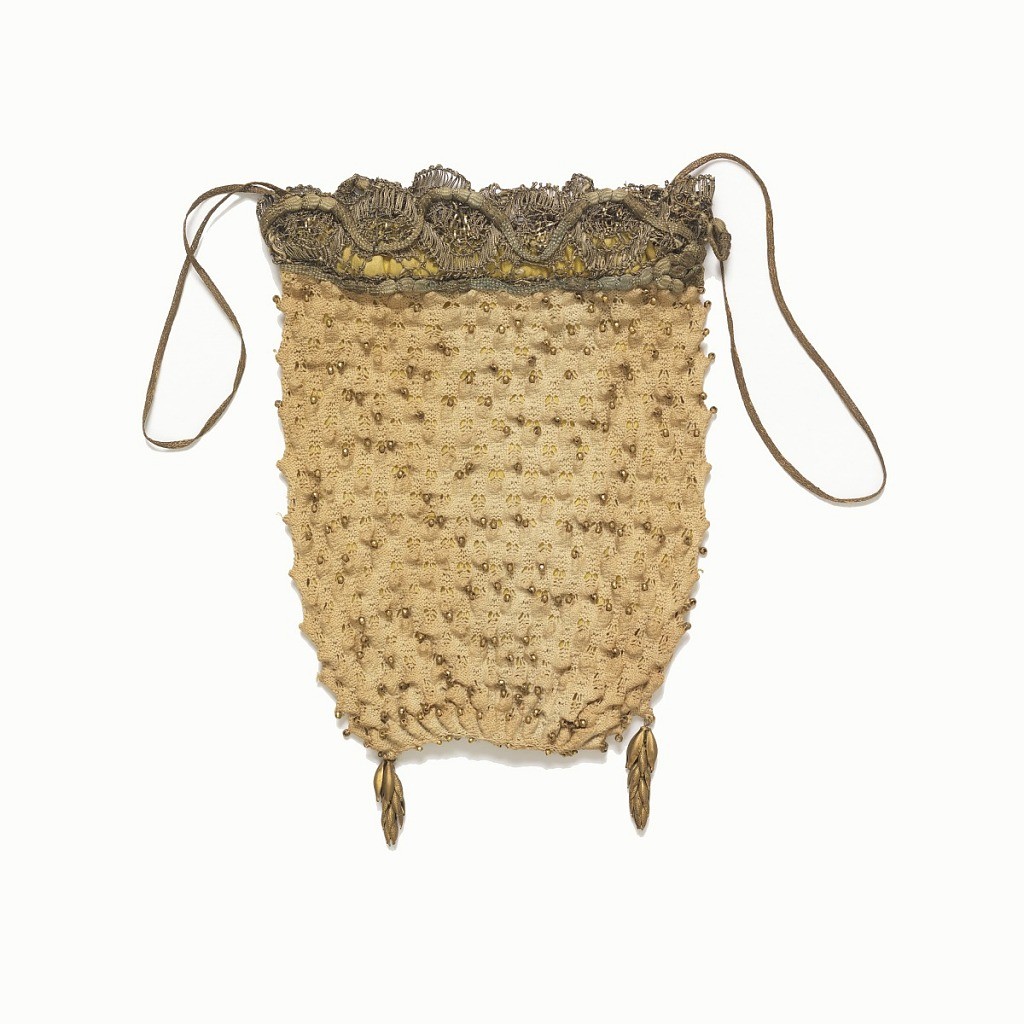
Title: Bag
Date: mid-19th century
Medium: linen, copper beads, silk, metal thread Technique: beaded knitting
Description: Ladies bag, knitted in linen with copper beads; silk and metal thread lace at upper edge; lined with yellow silk, drawstring of metal braid; two brass leaf ornaments at bottom.